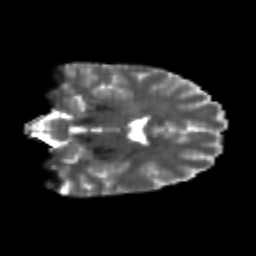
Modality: T2w
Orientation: coronal
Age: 24
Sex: female
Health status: healthy
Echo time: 0.074 s